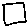
Label: square